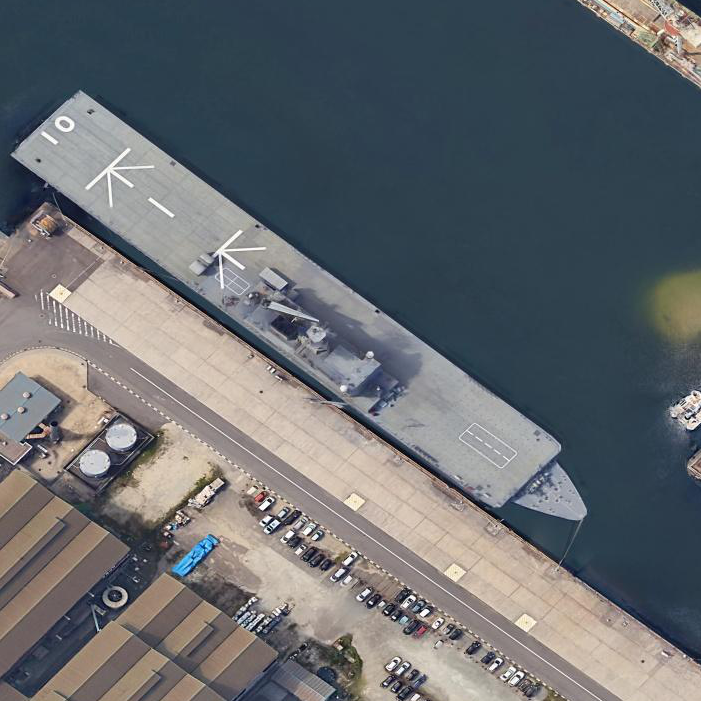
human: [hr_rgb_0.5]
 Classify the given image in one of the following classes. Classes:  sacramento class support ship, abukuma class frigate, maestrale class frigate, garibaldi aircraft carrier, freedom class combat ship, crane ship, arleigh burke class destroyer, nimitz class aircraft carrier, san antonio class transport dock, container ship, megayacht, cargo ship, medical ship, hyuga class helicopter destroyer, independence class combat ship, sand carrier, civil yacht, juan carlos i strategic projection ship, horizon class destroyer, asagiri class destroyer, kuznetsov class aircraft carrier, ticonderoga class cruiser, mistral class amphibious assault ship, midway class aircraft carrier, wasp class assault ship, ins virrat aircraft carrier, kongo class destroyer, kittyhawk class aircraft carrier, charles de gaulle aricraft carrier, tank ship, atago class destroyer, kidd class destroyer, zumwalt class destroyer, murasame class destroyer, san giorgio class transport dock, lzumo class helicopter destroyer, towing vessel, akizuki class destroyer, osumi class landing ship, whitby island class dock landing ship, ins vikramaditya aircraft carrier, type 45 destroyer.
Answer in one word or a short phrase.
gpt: Osumi class landing ship